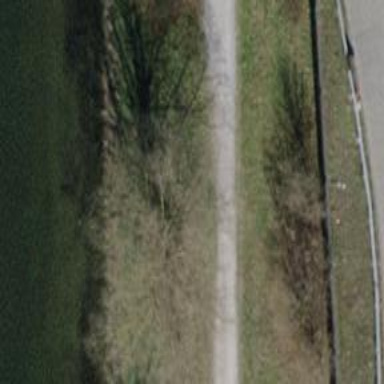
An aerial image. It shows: Compacted footway.